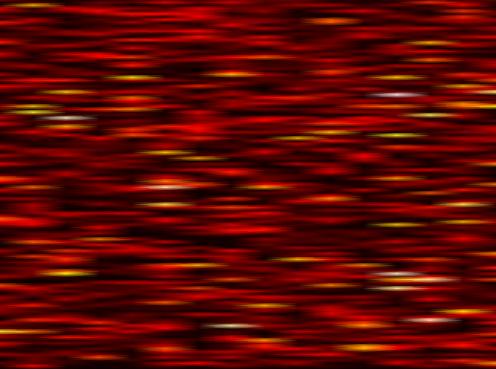
Label: FBMC